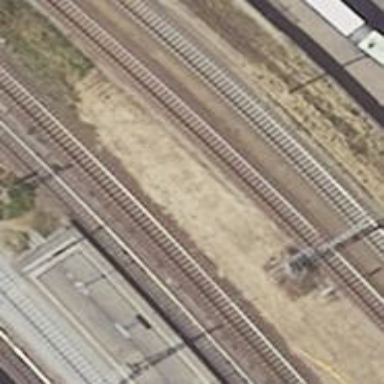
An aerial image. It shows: Rail siding with electrified contact lines for trains.